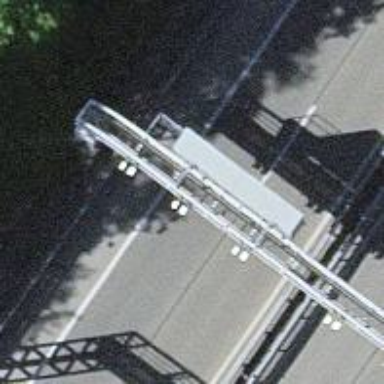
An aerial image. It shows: Gantry structure.